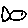
Label: fish